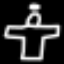
Label: angel